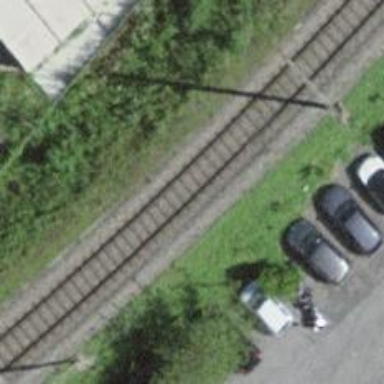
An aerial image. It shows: Railway track with contact line for electrification.